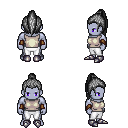
a pixel art fantasy rpg character, male body template, dark elf, purple skin, white sleeveless shirt, white pants, gray long topknot hairstyle, cloth bracers, metal boots, four views (front, back, left, right), 2x2 character sprite sheet, small pixel art, hard edges, no anti-aliasing